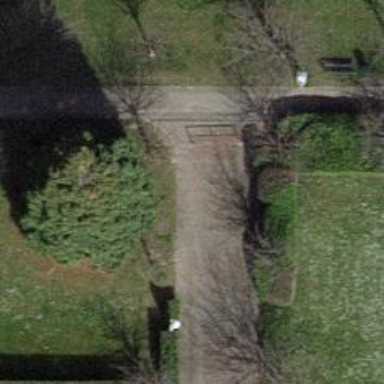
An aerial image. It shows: Bollard barrier.